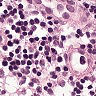
Metastatic tissue present: no